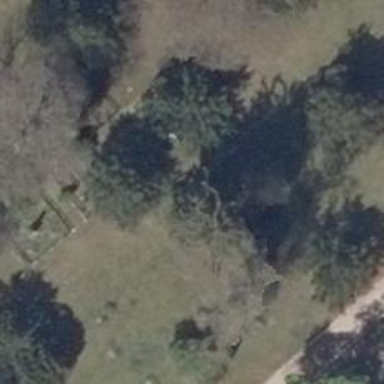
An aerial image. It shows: Cemetery with historic tombs marked with tombstones.